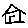
Label: house